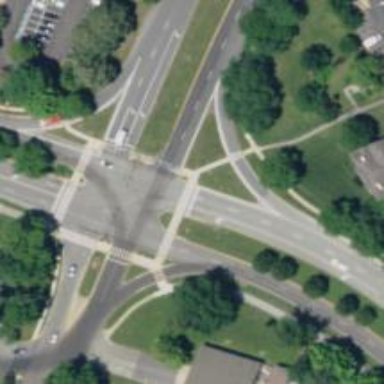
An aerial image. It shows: Unmarked road crossing.